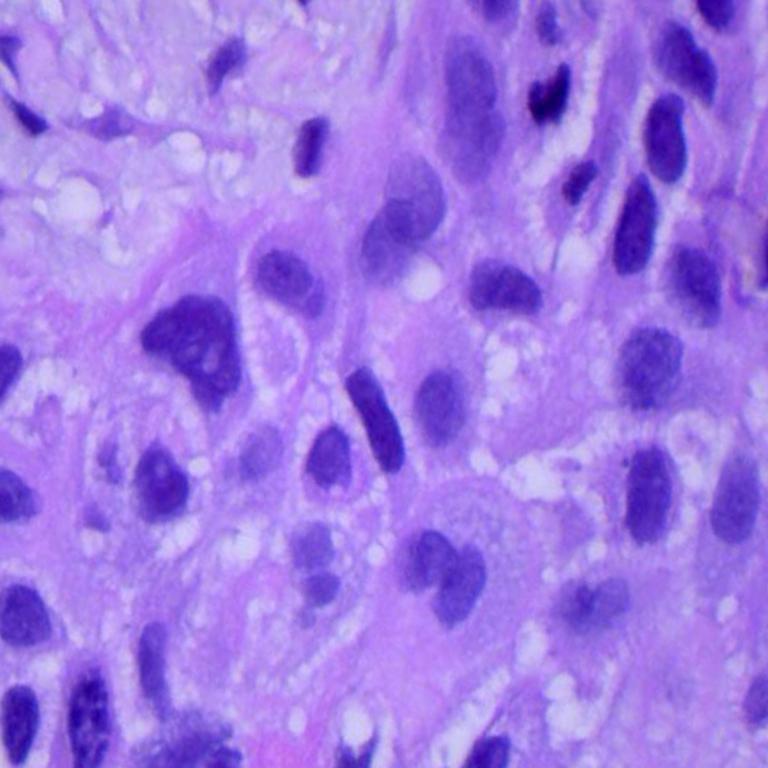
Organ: lung
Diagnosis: squamous carcinomas